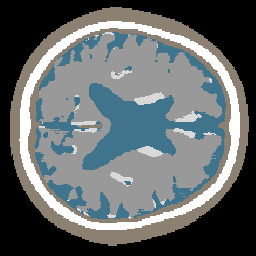
Label: no_lesion